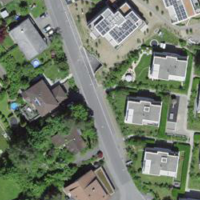
EUNIS habitat code: 54
Species observed at this site:
Gonocerus acuteangulatus